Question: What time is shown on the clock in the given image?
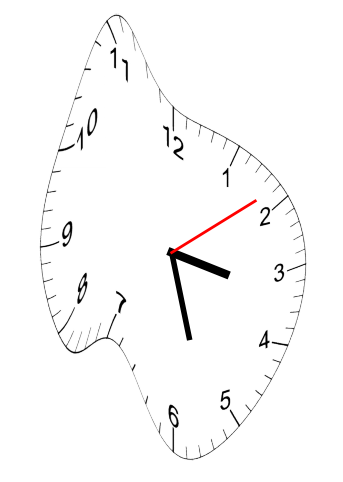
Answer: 03:27:09